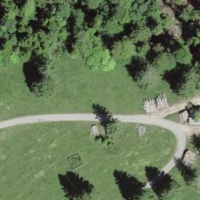
EUNIS habitat code: 24
Species observed at this site:
Veronica persica